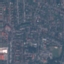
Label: Residential